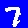
Digit: 7